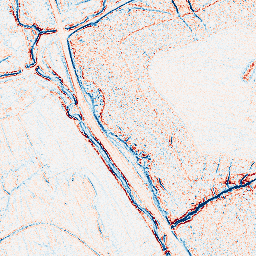
Category: edge_preserving
Decomposition family: bilateral
Decomposition parameters: d: 5
sigma_color: 100
sigma_space: 50
Upsampling method: bicubic
Upsampling parameters: scale: 4
Upsampling scale: 4